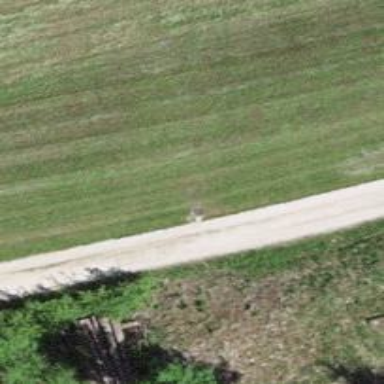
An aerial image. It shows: Well-maintained track road of grade 1.